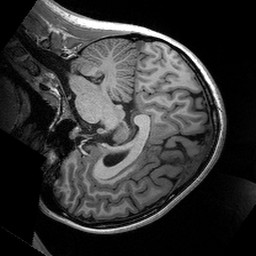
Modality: T1w
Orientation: sagittal
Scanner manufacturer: siemens
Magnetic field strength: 3 T
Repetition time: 2.53 s
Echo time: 0.00288 s